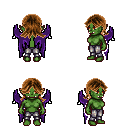
a pixel art fantasy rpg character, female body template, orc, green skin, purple wings, metal pants, brown loose hair, four views (front, back, left, right), 2x2 character sprite sheet, small pixel art, hard edges, no anti-aliasing